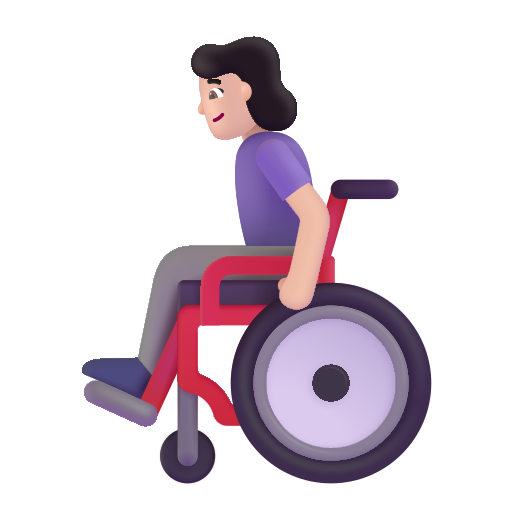
woman in manual wheelchair color light